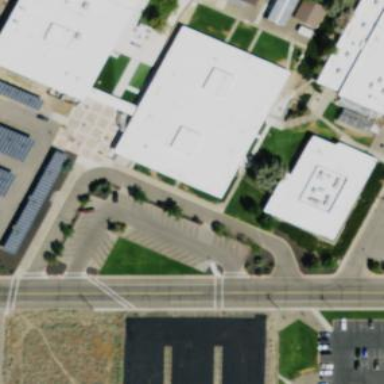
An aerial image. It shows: School building.